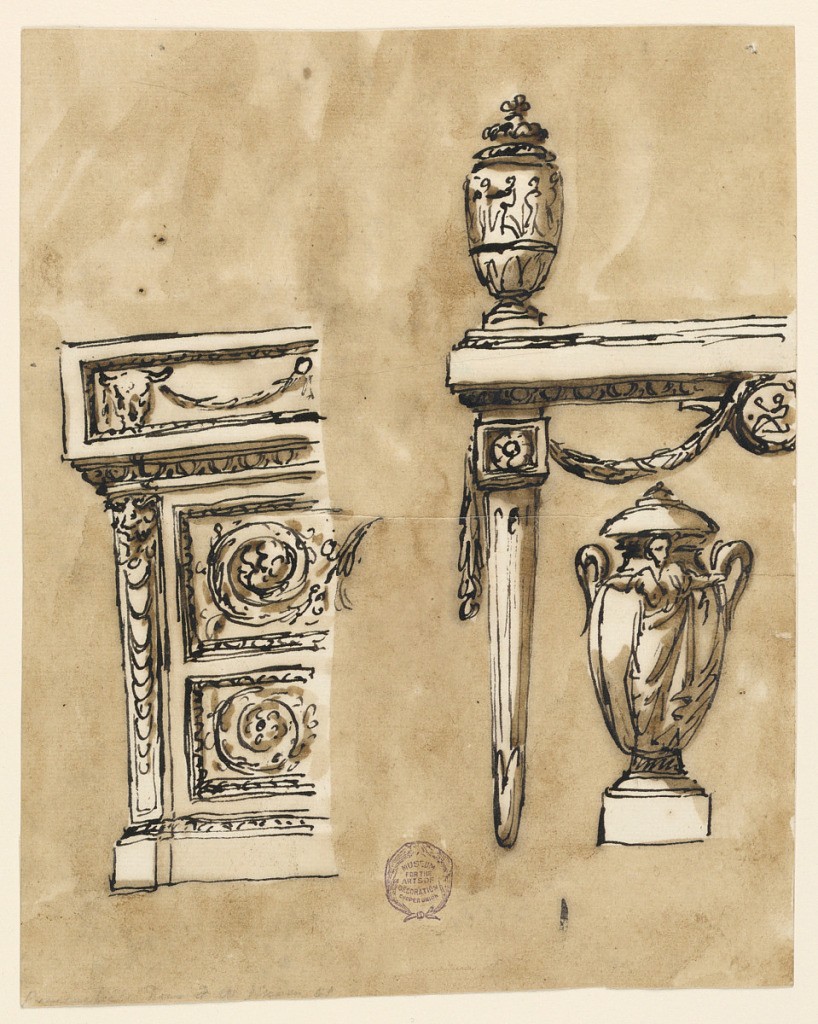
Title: Cabinet, Console Table and Urns
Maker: Giuseppe Barberi, Italian, 1746–1809
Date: ca. 1790
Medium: Pen and brown ink, brush and brown wash on off-white laid paper, lined
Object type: Drawing
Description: Elevation of a table with strait, fluted legs and swags. Two urns decorated with figures. At left, partial view of a console table decorated with rinceaux and bucranium.